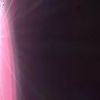
Label: sunburn